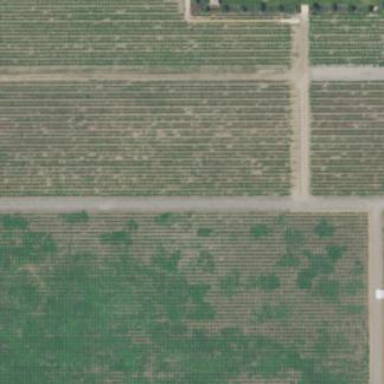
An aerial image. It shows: Vineyard where grapes are grown.